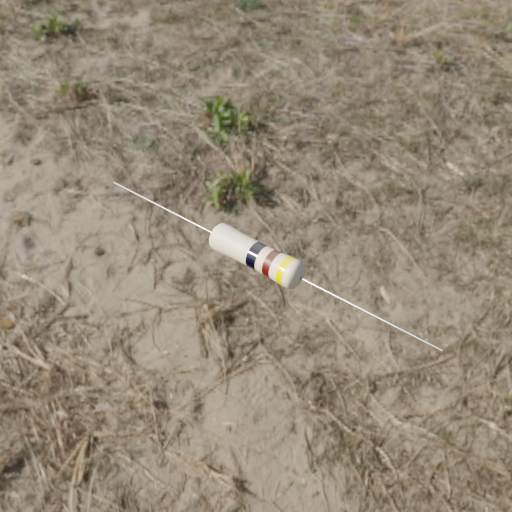
Resistor colour bands (in order): black, brown, yellow